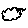
Label: cloud